Question: I'm using DevIl to load openGL textures, which is chopped up into sprites by metadata. The problem is, the chopped segment has white around the edges (see below):

This sprite is 64 x 64, so no pixel padding procedures have been used. The spritesheet is cramped, all of the sprites are assembled right next to each other (as opposed to separating them).
Is it possible that there is a configuration that I am missing in my DevIL texture loading function? Or is it a rendering feature of OpenGL?
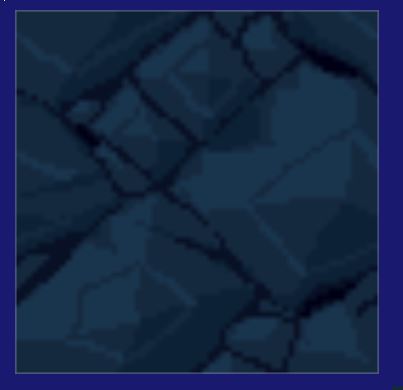
Answer: What is your texture filter? Does setting it to GL_NEAREST solve your problem? If so, I have written extensively about the cause of this problem:
<URL>.